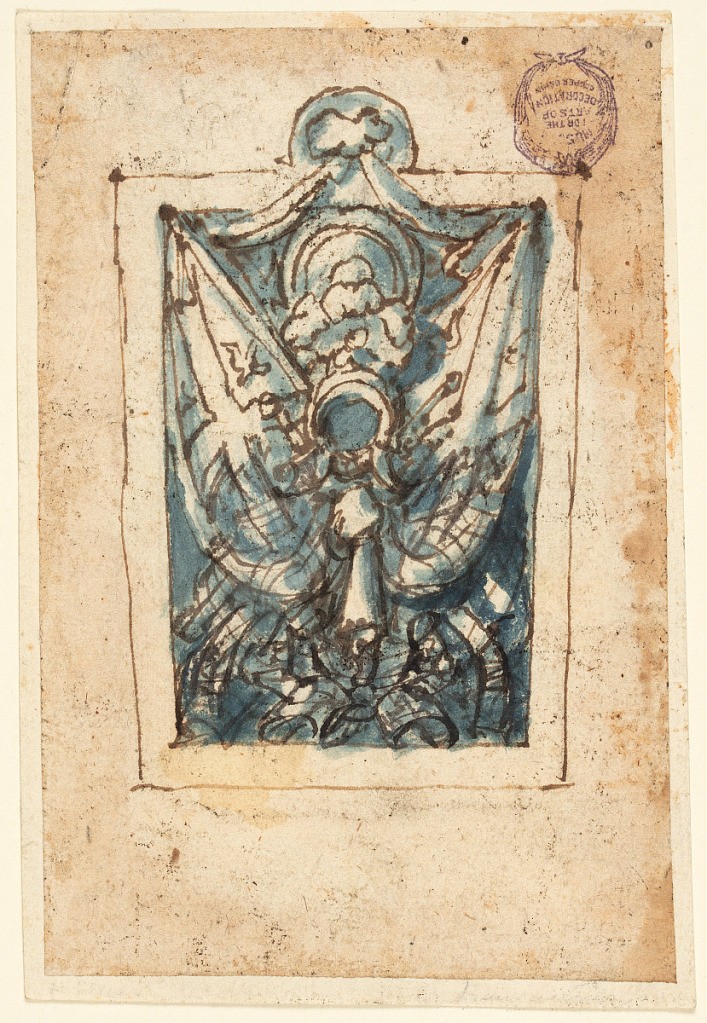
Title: Military Trophy
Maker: Jan van der Straet, called Stradanus, Flemish, 1523–1605
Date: ca. 1580–1590
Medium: Pen and brown and black inks, brush and blue wash over black chalk, with corrections by the artist in white opaque pain on laid paper.
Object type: Drawing
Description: Recto: A rectangular military trophy with a feathered helmet at center. Banners to the left and right are decorated with crosses and birds.